Field crop: maize
Growth stage: 1
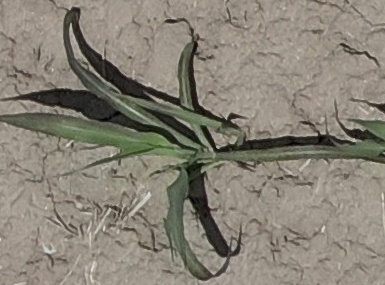
Species: sorghum